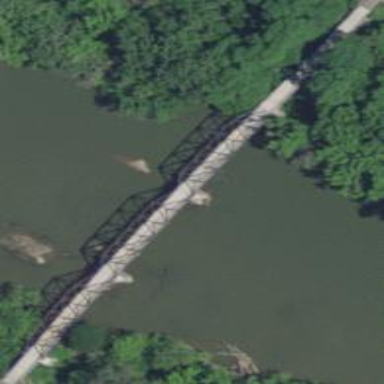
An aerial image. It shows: Truss bridge has been captured in the image.